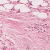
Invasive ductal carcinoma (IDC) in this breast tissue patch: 1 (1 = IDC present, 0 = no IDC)